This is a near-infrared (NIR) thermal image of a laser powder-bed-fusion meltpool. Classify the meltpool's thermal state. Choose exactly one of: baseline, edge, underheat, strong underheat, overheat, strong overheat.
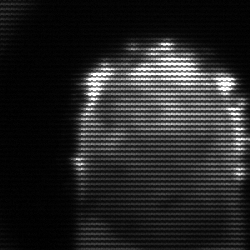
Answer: baseline